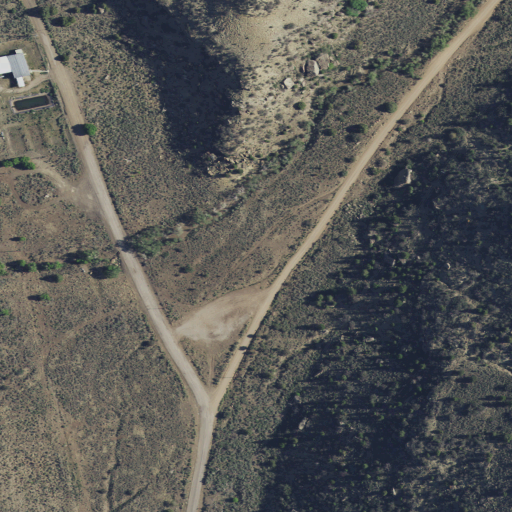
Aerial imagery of valley in Utah named Water Canyon containing evergreen forest, shrub, open development, low intensity development, and deciduous forest